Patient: sex F, age 62
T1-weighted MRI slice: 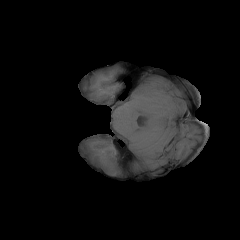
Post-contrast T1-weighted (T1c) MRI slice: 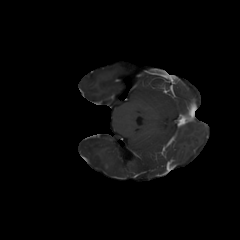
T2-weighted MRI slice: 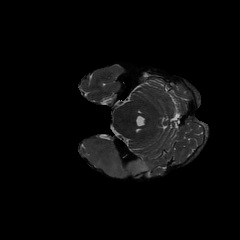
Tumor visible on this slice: yes
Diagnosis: Glioblastoma, IDH-wildtype
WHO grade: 4